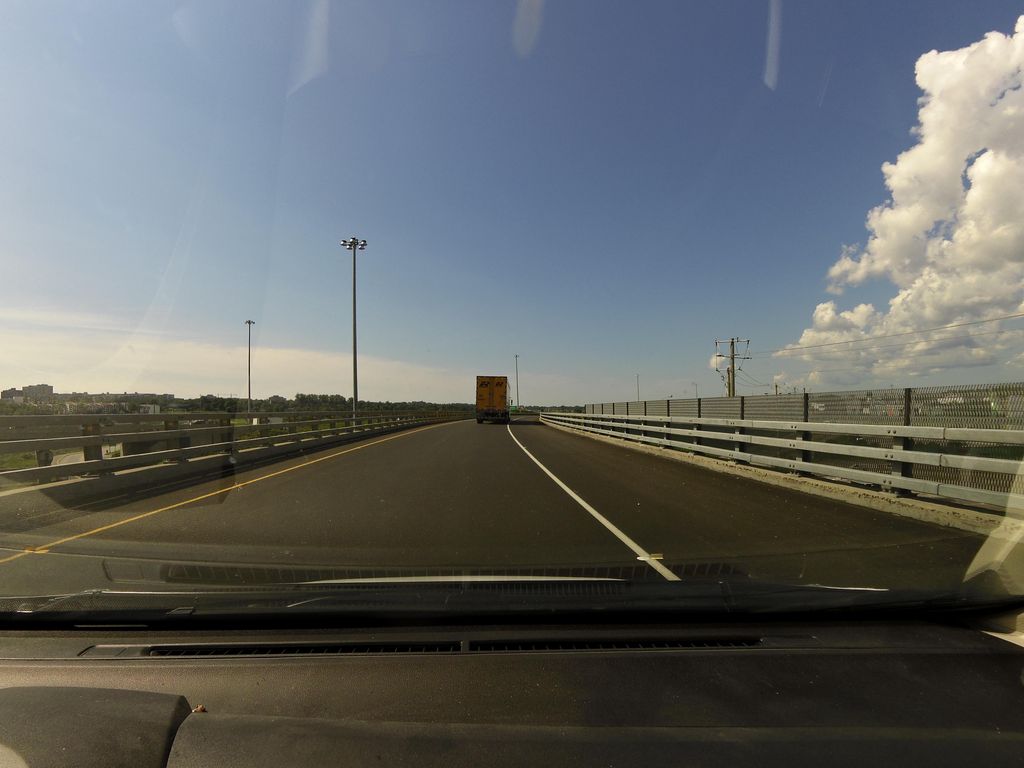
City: quebec_city